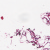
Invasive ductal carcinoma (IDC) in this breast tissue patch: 0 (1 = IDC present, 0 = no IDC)